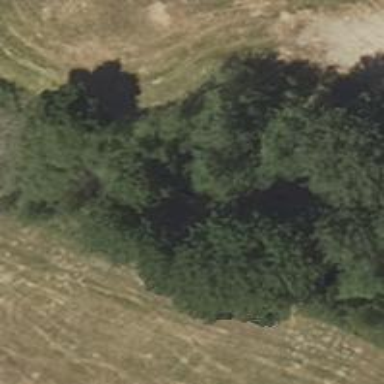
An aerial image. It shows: Deciduous broadleaved tree.